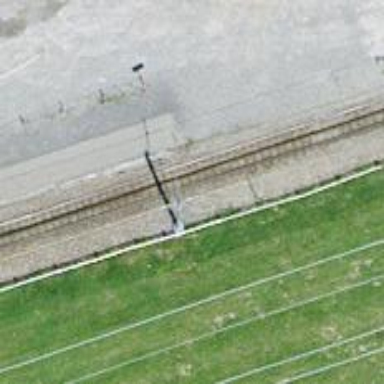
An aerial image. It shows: Platform at the railway with shelter for public transport.